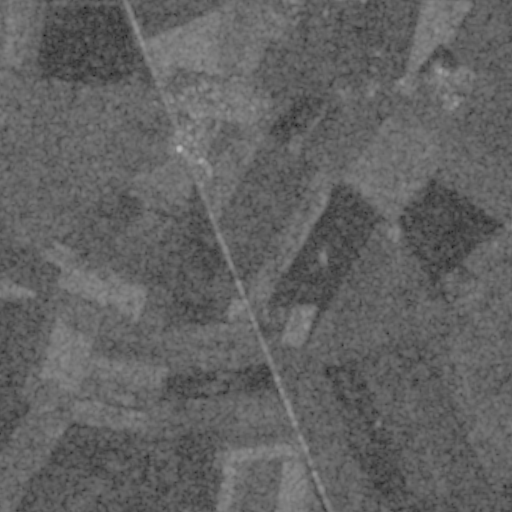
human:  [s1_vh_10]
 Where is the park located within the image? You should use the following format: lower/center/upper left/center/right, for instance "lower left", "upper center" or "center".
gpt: The park is located in the upper center of the image.
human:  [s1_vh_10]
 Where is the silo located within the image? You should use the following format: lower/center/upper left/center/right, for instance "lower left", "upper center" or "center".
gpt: The silo is located in the upper center of the image.
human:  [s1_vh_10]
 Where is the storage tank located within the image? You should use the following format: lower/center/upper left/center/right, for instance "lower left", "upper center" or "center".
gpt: The storage tank is located in the upper center of the image.
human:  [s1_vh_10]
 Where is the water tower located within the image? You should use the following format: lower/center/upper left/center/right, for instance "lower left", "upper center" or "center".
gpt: The water tower is located in the upper center of the image.
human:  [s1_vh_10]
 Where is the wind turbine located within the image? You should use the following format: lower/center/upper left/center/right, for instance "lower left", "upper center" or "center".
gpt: The wind turbine is located in the center right of the image.
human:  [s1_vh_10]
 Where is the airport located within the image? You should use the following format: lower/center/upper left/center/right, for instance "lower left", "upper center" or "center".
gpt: There is no airport in the image.

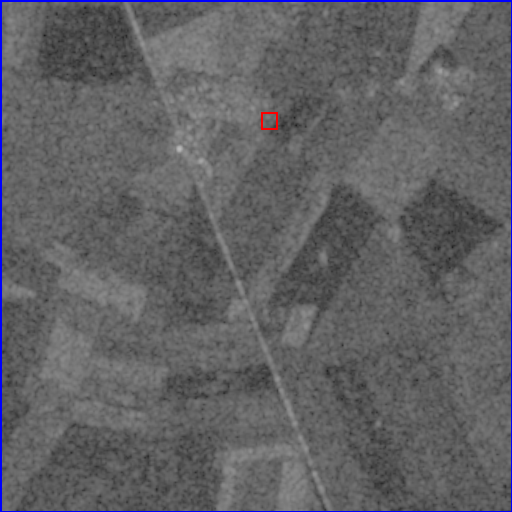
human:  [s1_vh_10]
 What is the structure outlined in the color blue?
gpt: The structure outlined in blue is a crop field.
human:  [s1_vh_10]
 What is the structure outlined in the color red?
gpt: The structure outlined in red is a park.
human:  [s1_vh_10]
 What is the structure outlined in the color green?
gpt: There is no green outline.